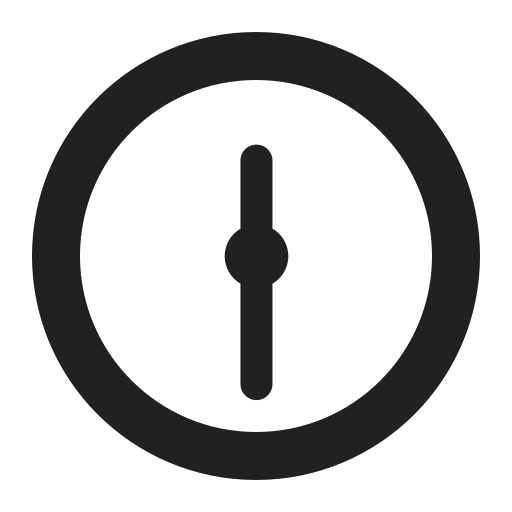
twelve thirty high contrast